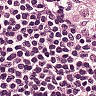
Metastatic tissue present: no